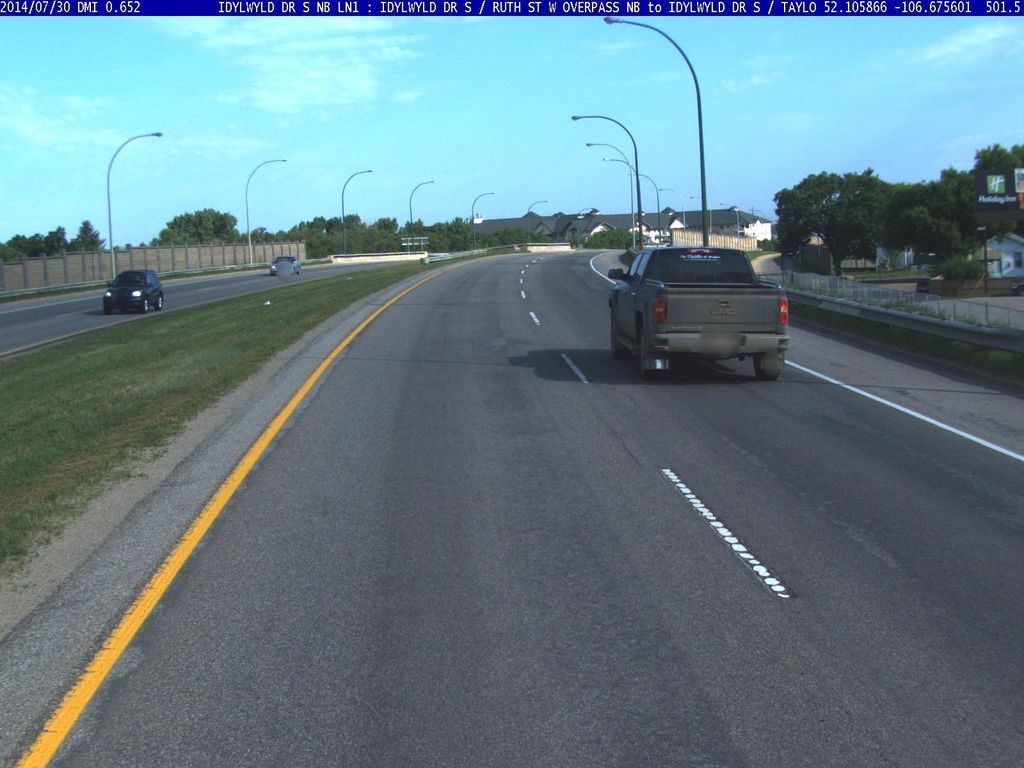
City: saskatoon